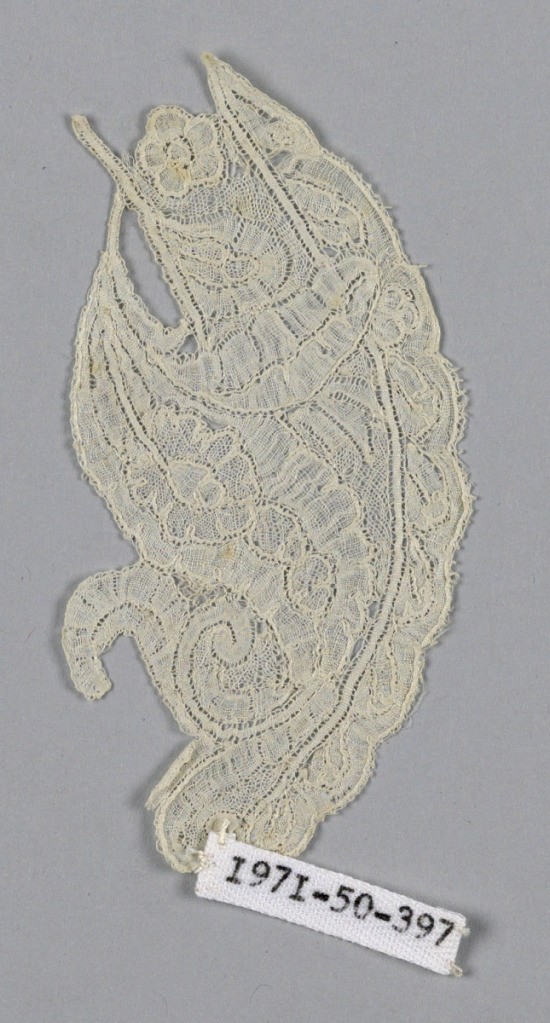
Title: Fragment
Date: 18th century
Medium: linen Technique: bobbin lace, Brussels style
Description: Small fragment of a leaf in the "bizarre" style.